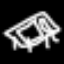
Label: bed